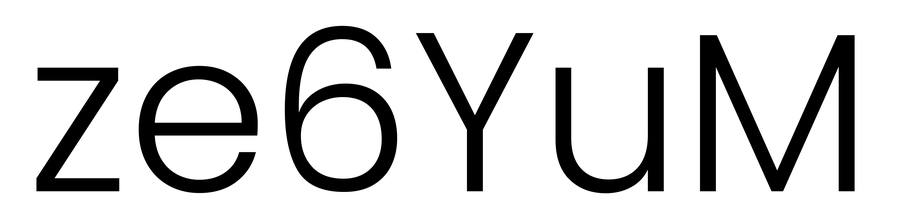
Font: Poppins-Light